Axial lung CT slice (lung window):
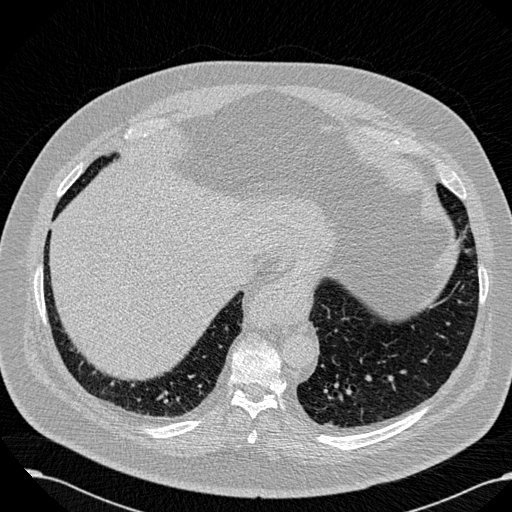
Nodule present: no